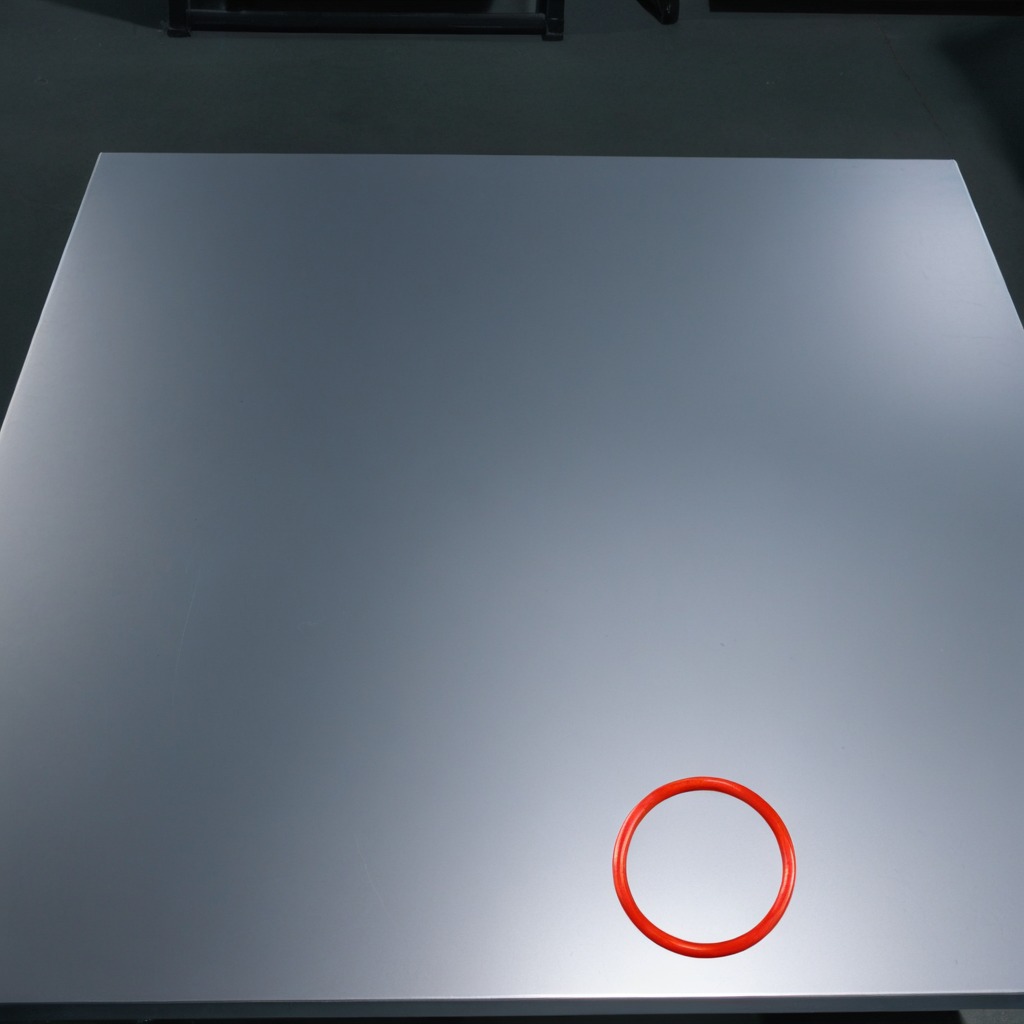
A rubber O-ring is lying on the tabletop.